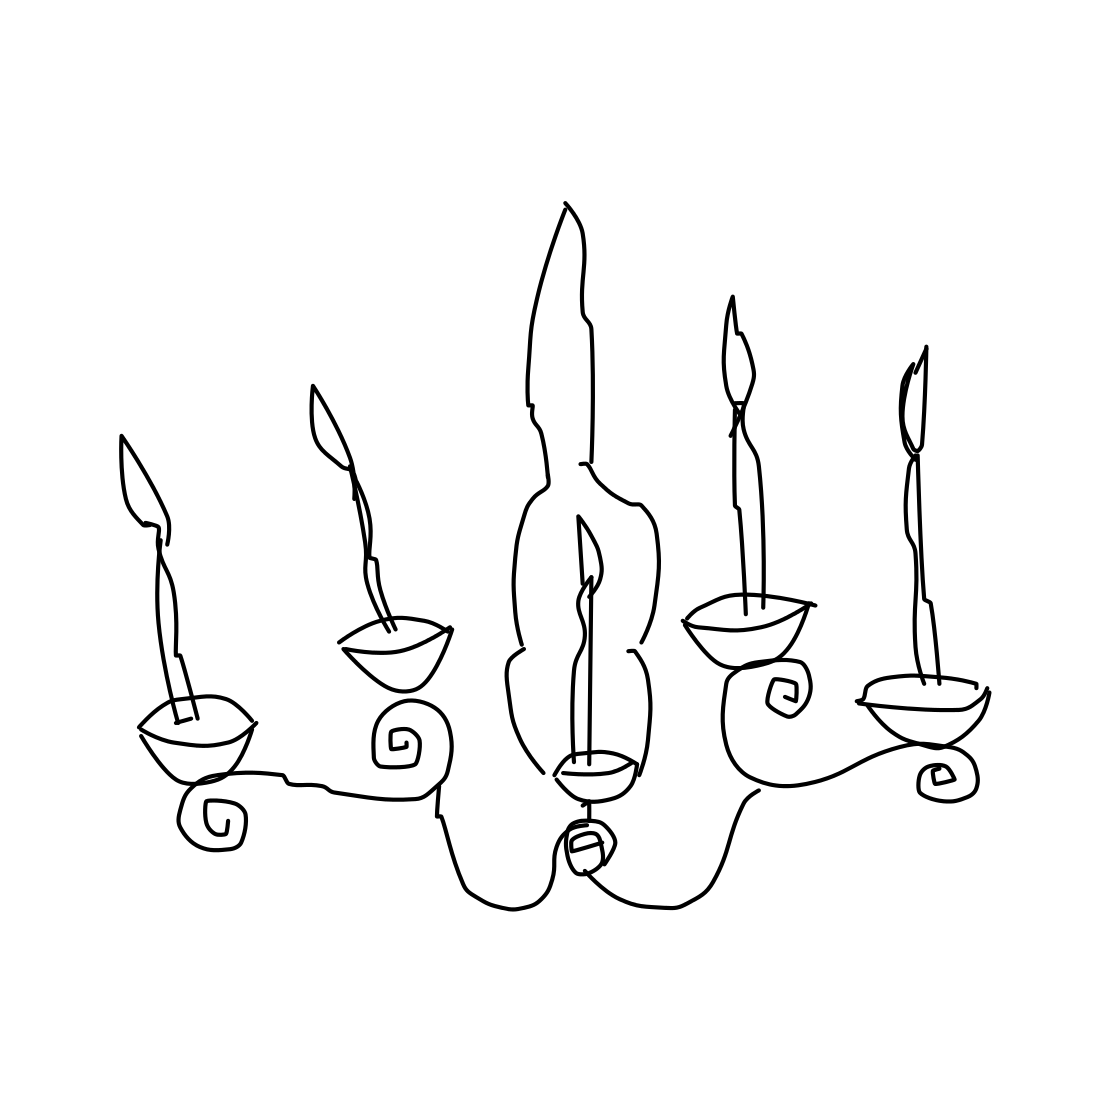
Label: chandelier